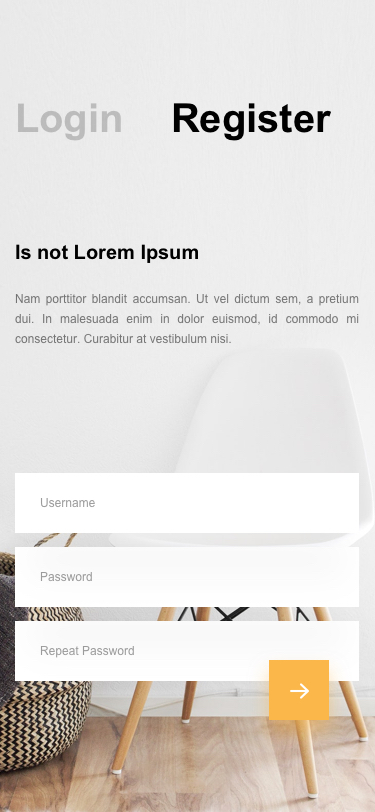
Text in this UI design:
Repeat Password
Password
Username
Login
Register
Nam porttitor blandit accumsan. Ut vel dictum sem, a pretium dui. In malesuada enim in dolor euismod, id commodo mi consectetur. Curabitur at vestibulum nisi.
Is not Lorem Ipsum